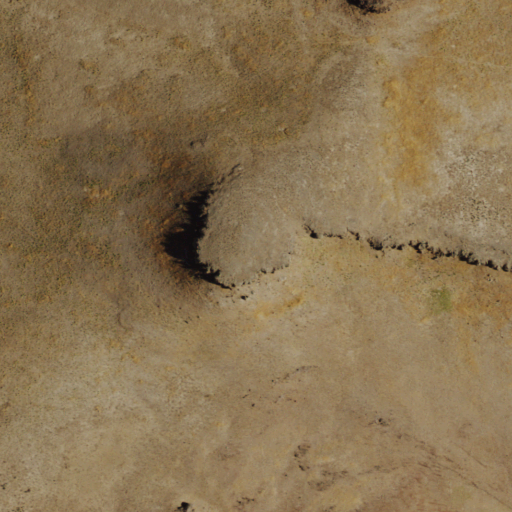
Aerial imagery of mountain in Nevada named Sugar Loaf Hill containing grassland and shrub